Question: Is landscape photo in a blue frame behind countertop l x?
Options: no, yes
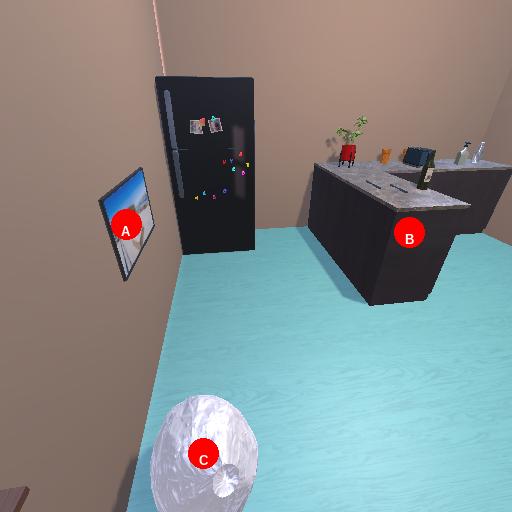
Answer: no